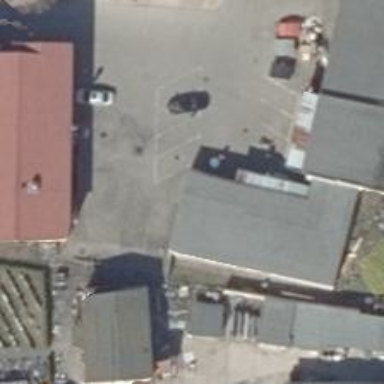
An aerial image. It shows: Fishing shop.